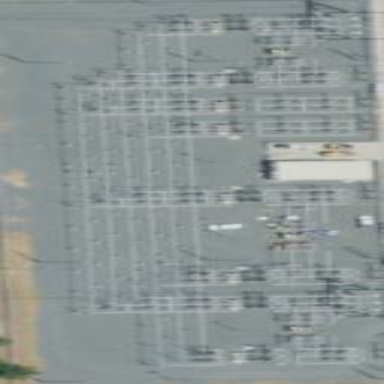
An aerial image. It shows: Power substation.